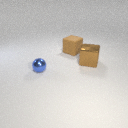
small blue metal sphere to the left of large brown rubber cube